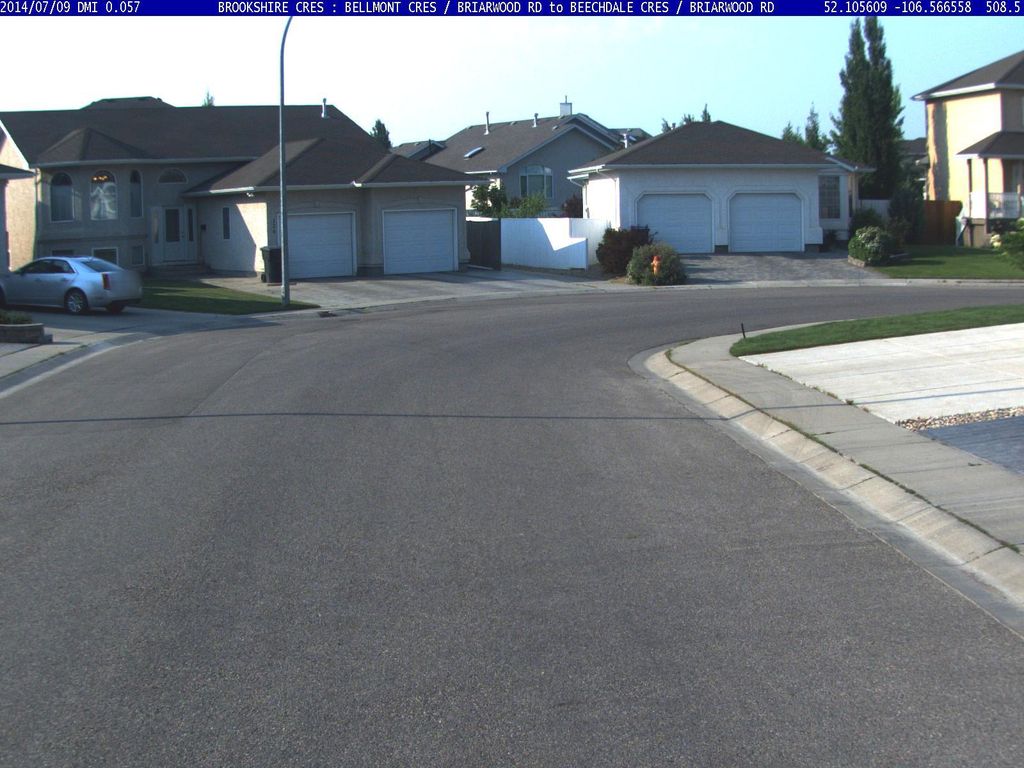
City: saskatoon